Question: I'm at a loss for why I can't get jQuery to pass upload data seeing as the AJAX object appears to be configured correctly, and the correct Content-Type/MIME-Type headers are being sent.
I've tried two separate forms of request--one with a FormData object contained within a literal, and also just passing the FormData object directly.
Unfortunately either way I can't get anything to pass, and both $_FILES and $_POST are empty arrays.
The ideal request I wish to use is as follows:

Along with the following code:
'''
var files = new FormData();
$.each(context.prototype.fileData, function(i, obj) { files.append(i, obj.value.files[0]); });
var request = { action: 'upload', id: response.obj.id, data: files };
$.ajax({
type : 'POST',
url : context.controller,
data : request,
processData : false,
contentType : 'multipart/form-data',
mimeType : 'multipart/form-data',
success : function(r) {
console.log(r);
//if (errors != null) { } else context.close();
},
error : function(r) { alert('jQuery Error'); }
});
'''
Once again the only response (looking at both the Network tab & Console) when I try to export both $_FILES and $_POST is simply two empty arrays...
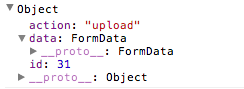
Answer: You have to pass the 'FormData' object as the data parameter
'''
var request = new FormData();
$.each(context.prototype.fileData, function(i, obj) { request.append(i, obj.value.files[0]); });
request.append('action', 'upload');
request.append('id', response.obj.id);
$.ajax({
type : 'POST',
url : context.controller,
data : request,
processData : false,
contentType : false,
success : function(r) {
console.log(r);
//if (errors != null) { } else context.close();
},
error : function(r) { alert('jQuery Error'); }
});
'''